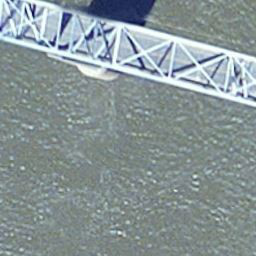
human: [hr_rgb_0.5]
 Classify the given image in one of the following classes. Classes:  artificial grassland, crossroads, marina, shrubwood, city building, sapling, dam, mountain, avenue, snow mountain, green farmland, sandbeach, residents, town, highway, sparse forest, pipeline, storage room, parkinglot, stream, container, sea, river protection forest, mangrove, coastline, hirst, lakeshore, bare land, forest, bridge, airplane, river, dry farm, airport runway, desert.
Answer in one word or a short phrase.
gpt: bridge